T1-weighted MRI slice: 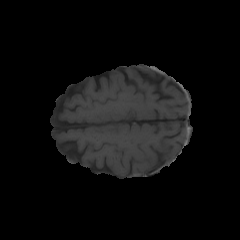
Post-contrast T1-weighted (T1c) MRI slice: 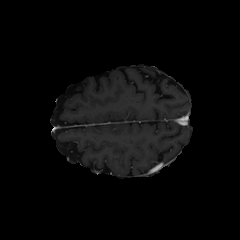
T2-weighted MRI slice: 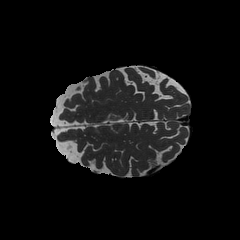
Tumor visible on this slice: no